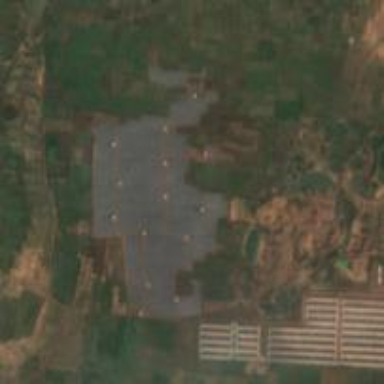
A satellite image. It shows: Solar power plant featuring photovoltaic panels. The plant is enclosed by wall.